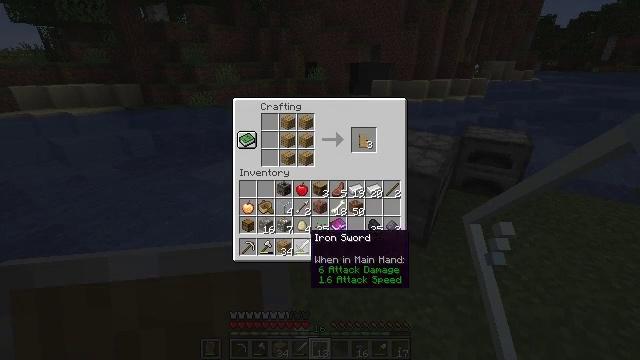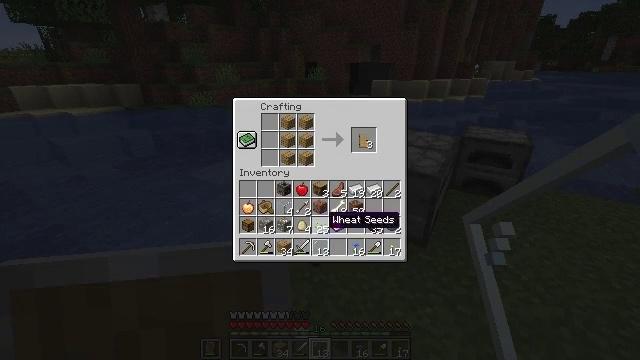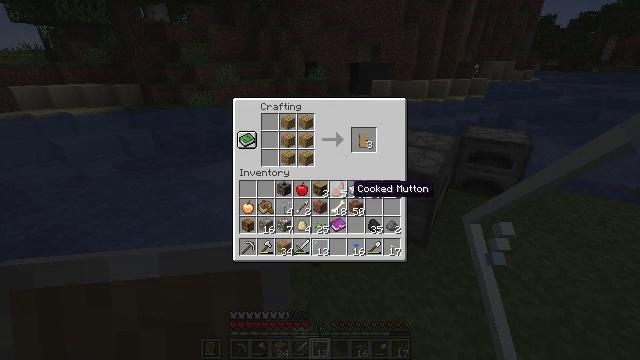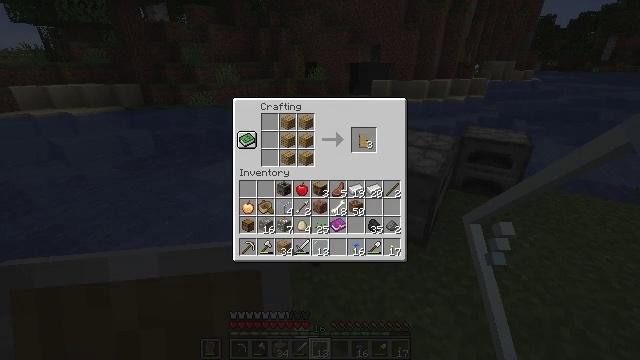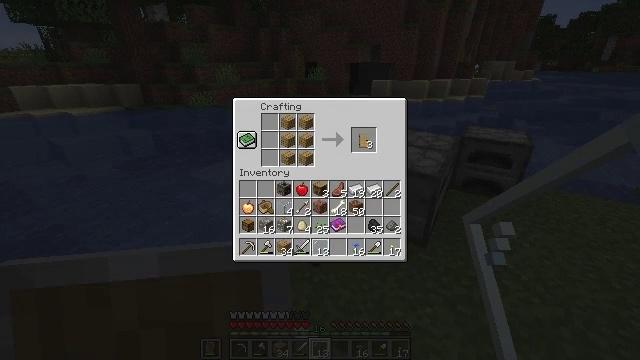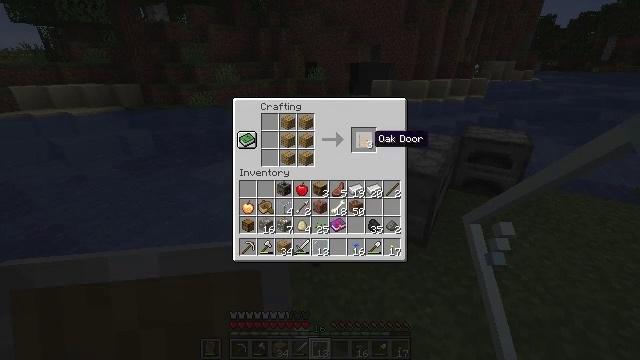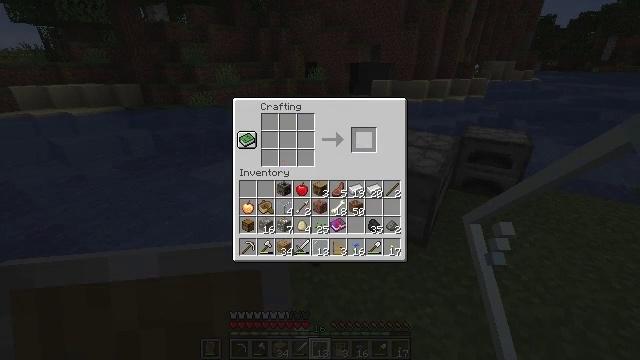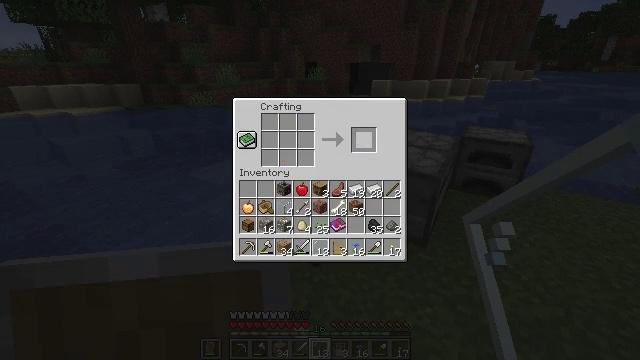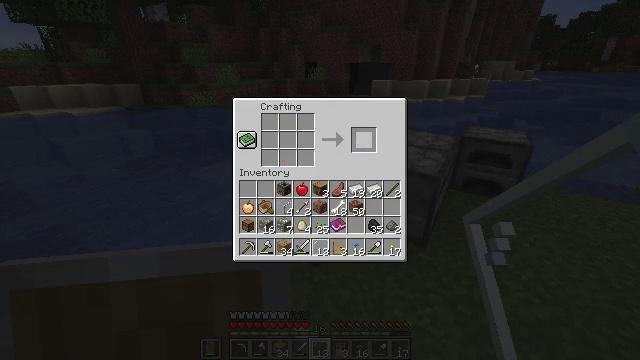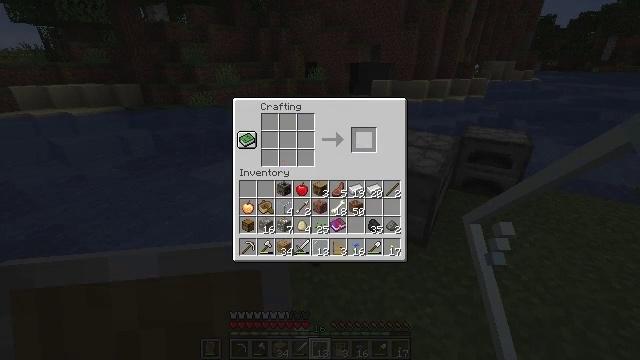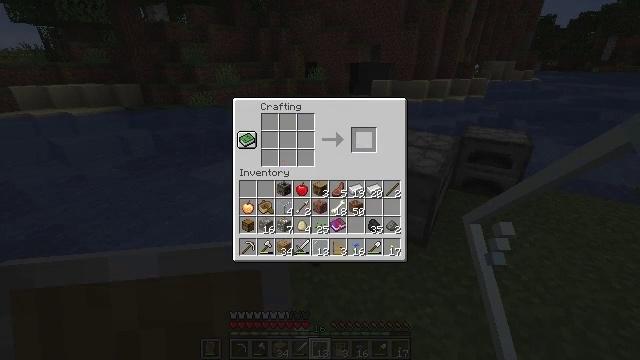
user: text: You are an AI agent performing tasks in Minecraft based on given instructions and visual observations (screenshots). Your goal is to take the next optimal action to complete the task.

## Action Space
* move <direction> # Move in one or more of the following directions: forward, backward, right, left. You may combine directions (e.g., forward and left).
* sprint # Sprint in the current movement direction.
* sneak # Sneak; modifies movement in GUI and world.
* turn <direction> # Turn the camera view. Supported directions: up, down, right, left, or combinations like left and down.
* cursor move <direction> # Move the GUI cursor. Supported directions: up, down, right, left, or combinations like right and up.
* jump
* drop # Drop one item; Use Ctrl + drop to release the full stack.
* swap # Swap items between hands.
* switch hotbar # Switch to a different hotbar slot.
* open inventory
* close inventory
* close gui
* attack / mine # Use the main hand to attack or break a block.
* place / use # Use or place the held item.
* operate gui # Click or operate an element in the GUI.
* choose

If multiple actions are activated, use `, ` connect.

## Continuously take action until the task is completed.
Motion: motion action
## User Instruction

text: Take oak planks to craft an oak door.
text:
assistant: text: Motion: cursor move right and up
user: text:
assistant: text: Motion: cursor move right and up
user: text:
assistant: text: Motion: sneak, cursor move right and up
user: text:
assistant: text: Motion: sneak, cursor move up
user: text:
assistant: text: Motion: sneak, cursor move up
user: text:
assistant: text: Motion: sneak, operate gui
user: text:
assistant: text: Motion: sneak, operate gui
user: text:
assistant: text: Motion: sneak, operate gui
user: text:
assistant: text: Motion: sneak
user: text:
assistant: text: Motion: sneak
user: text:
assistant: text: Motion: sneak